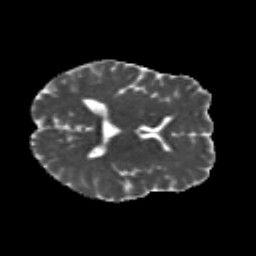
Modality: MD
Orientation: axial
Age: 22
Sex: female
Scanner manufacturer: siemens
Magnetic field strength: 3 T
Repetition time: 8.8 s
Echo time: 0.085 s